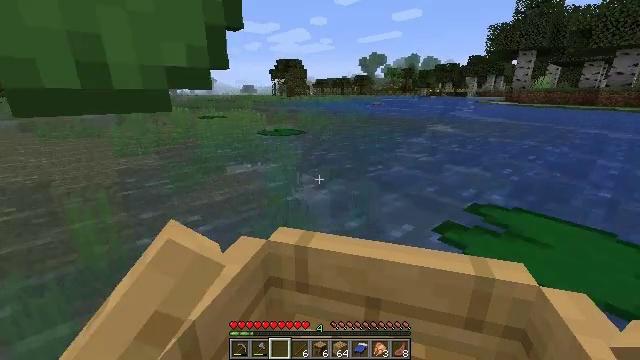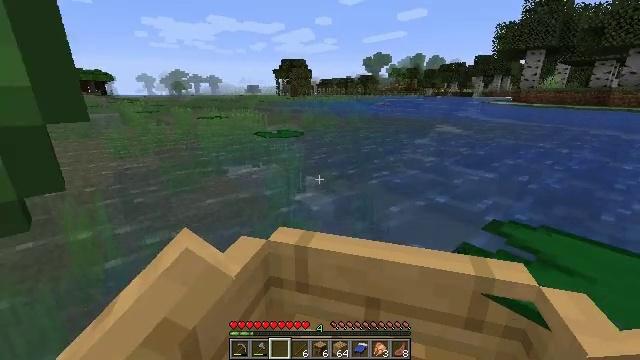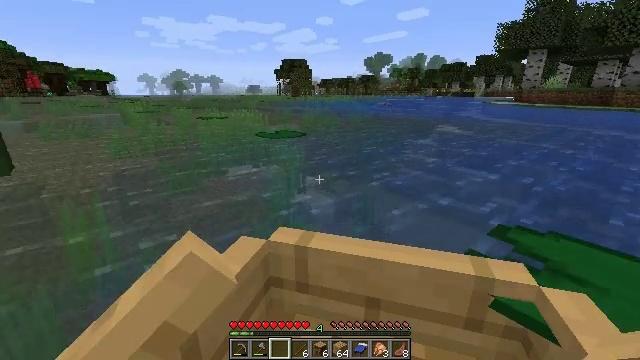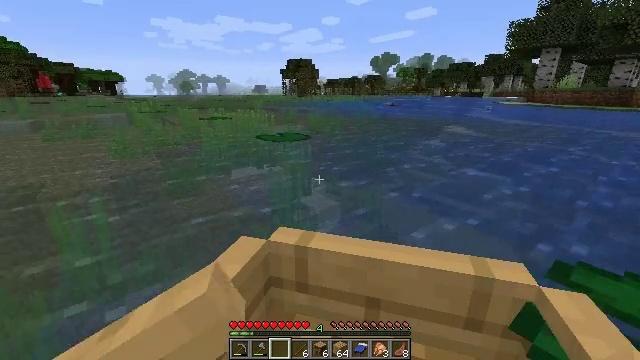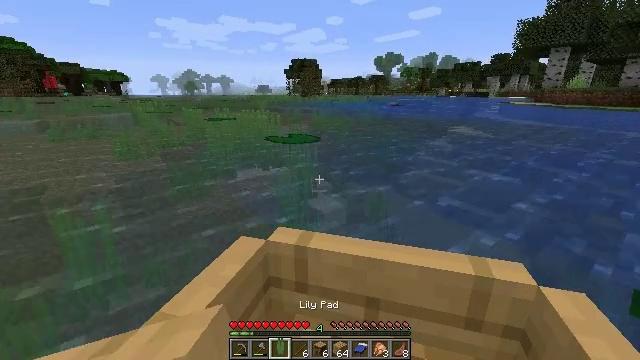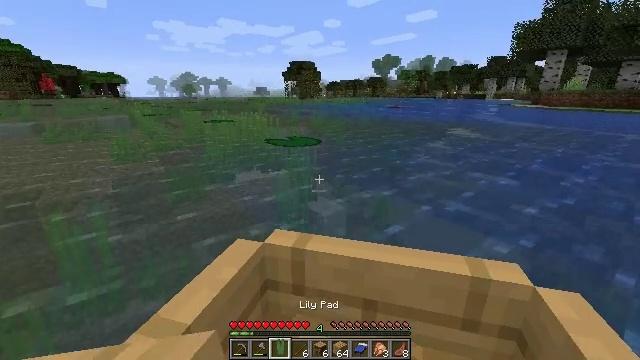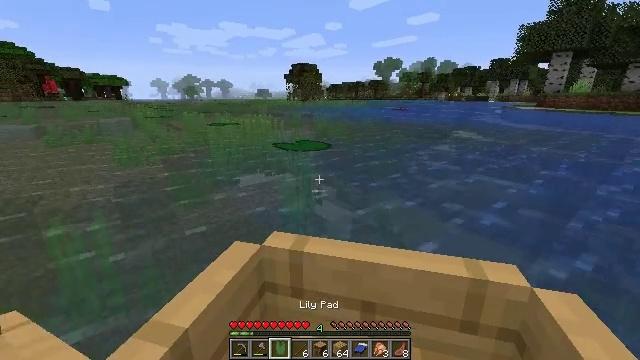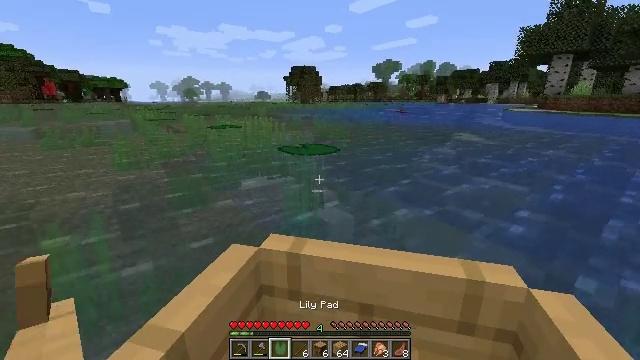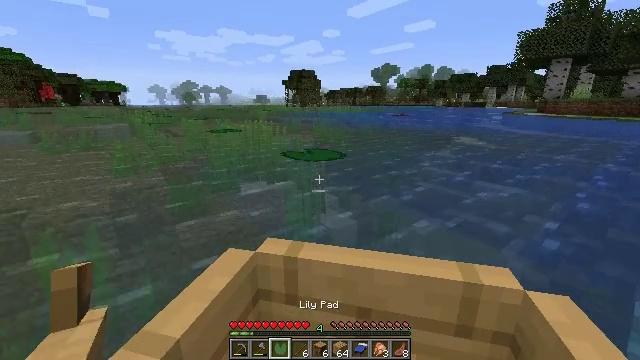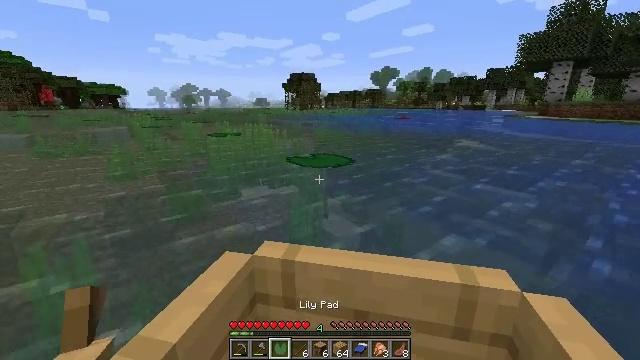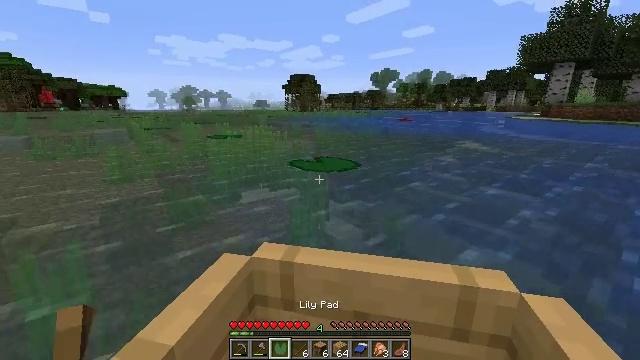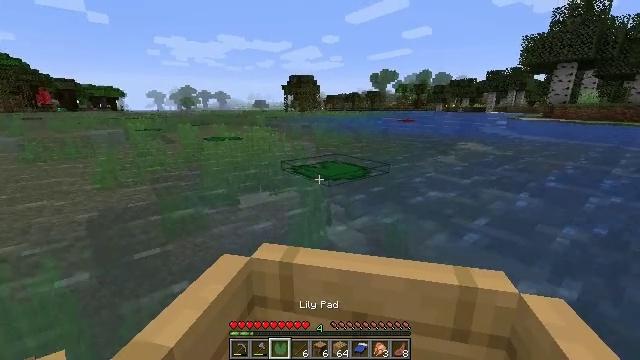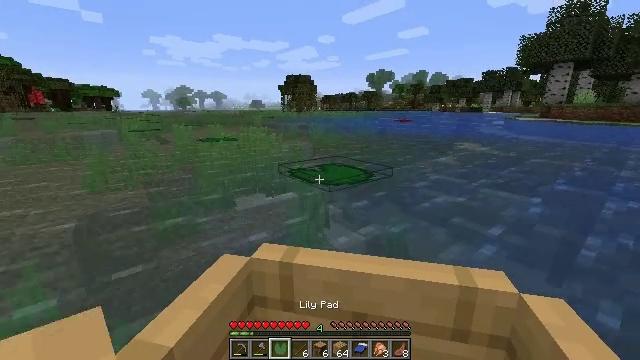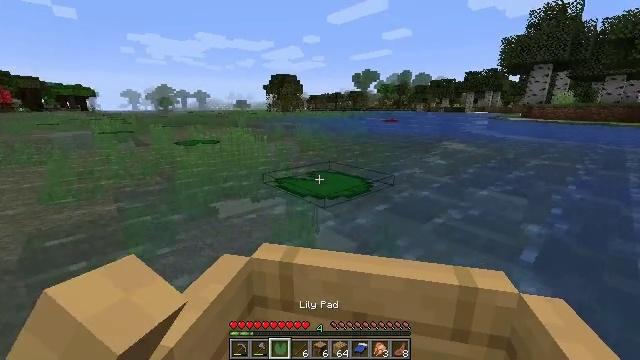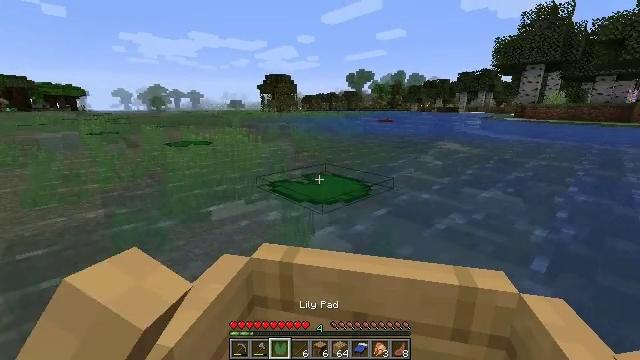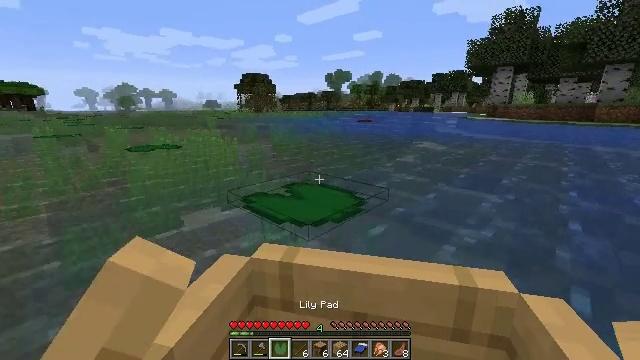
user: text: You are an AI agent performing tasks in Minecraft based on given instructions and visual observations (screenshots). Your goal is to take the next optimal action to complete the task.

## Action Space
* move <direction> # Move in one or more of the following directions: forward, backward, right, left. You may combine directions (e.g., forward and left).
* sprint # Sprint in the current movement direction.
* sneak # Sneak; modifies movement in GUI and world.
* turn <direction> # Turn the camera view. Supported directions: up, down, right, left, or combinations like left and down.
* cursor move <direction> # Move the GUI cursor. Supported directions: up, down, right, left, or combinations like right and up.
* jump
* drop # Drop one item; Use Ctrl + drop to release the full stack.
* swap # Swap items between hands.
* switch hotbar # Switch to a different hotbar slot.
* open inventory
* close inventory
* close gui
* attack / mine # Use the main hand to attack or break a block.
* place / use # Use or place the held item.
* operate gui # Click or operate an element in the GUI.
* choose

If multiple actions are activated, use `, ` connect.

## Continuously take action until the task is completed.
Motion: motion action
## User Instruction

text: Drop a lily pad.
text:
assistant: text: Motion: move forward
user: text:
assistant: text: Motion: move forward
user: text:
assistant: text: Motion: move forward
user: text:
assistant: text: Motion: move forward
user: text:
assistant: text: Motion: move forward
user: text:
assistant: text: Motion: move forward
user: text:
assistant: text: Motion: move forward
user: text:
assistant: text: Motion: move forward
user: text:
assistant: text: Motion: move forward
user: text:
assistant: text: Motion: move forward and move right
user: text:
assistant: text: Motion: move forward and move right
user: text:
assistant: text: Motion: move forward and move right
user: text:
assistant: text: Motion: move forward and move right
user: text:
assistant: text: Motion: move forward and move right
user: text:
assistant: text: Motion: move forward and move right
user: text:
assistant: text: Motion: move forward and move right
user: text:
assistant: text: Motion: move forward and move right
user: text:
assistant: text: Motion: move forward and move right
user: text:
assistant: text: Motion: move forward and move right
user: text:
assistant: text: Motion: move forward and move right
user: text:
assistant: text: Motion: move forward
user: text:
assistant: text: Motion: move forward
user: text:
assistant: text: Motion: move forward, turn left
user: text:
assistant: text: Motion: move forward, turn left
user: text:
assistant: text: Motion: move forward
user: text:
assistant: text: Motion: move forward, turn left
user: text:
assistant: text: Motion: move forward and move left, turn left
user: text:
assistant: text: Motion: move forward and move left, turn left
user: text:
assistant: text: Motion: move forward and move left, turn left
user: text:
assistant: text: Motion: move forward and move left, turn left